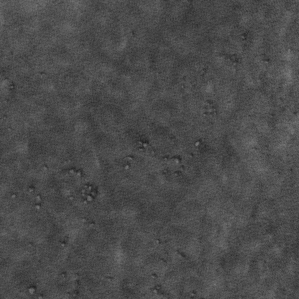
Label: frost